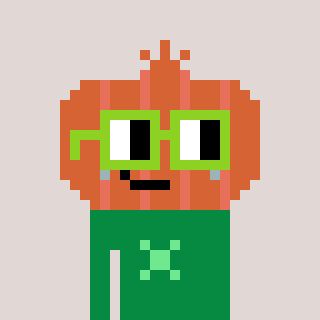
a pixel art character with square light green glasses, a onion-shaped head and a green-colored body on a warm background